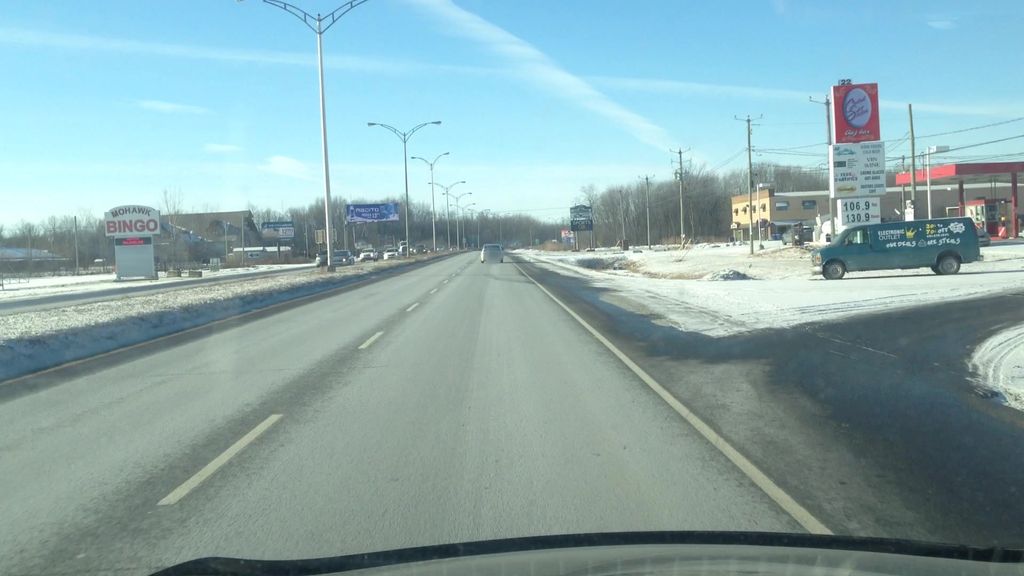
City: montreal